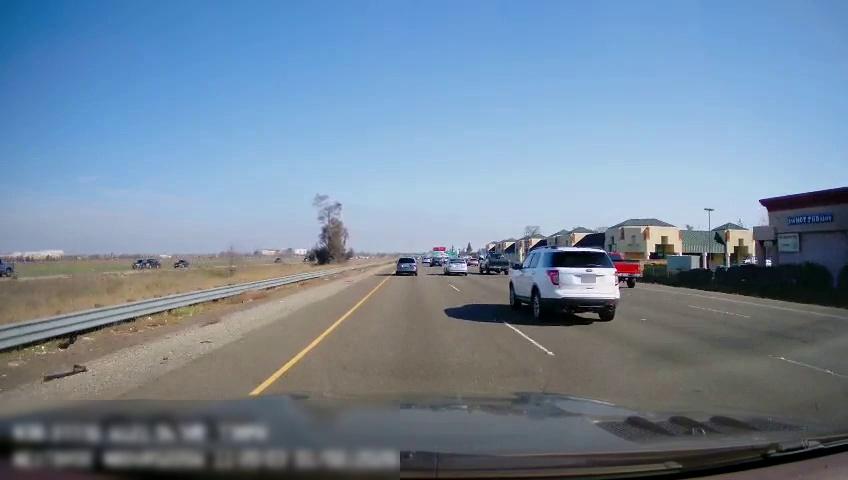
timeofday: Day
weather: Sunny
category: Drivable Space
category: Vehicles | Car
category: Vehicles | Car
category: Vehicles | Truck
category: Vehicles | Truck
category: Vehicles | Car
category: Vehicles | Car
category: Vehicles | SUV
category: Vehicles | Car
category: Vehicles | Car
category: Vehicles | Car
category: Vehicles | Car
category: Lanes | Current Lane
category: Lanes | Current Lane
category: Lanes | Alternate Lane
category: Lanes | Alternate Lane
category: Lanes | Alternate Lane